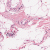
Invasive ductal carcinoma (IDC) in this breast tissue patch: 1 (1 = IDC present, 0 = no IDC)